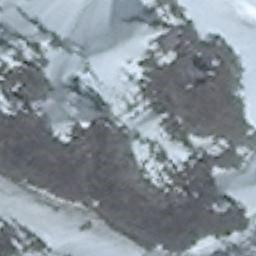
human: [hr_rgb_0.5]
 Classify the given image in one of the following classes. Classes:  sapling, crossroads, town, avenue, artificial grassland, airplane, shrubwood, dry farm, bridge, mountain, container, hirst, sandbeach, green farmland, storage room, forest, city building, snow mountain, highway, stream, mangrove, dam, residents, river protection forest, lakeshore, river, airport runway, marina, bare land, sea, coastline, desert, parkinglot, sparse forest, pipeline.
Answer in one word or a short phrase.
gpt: snow mountain